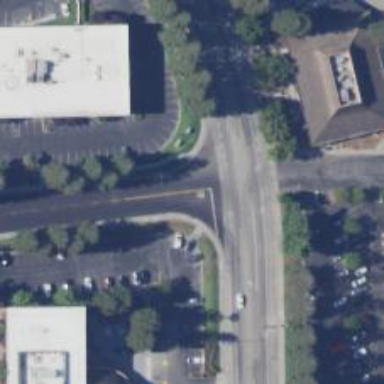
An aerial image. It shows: Asphalt footpath with unmarked crossing.